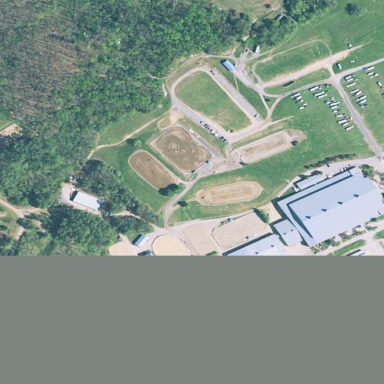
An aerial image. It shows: Sports centre focused on equestrian activities.